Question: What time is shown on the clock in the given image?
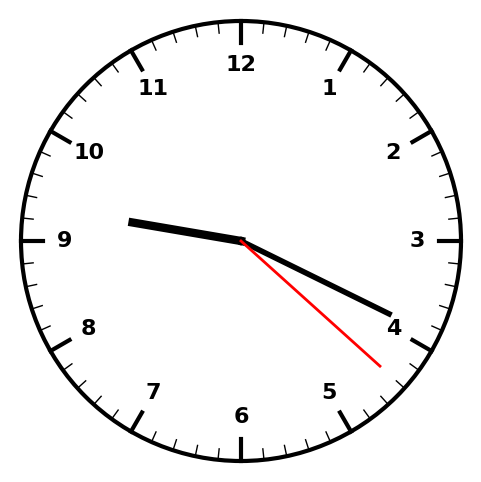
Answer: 09:19:22